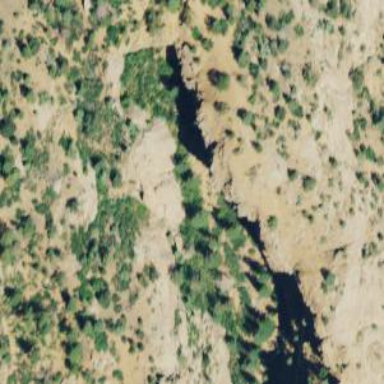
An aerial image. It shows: Cliff in nature.